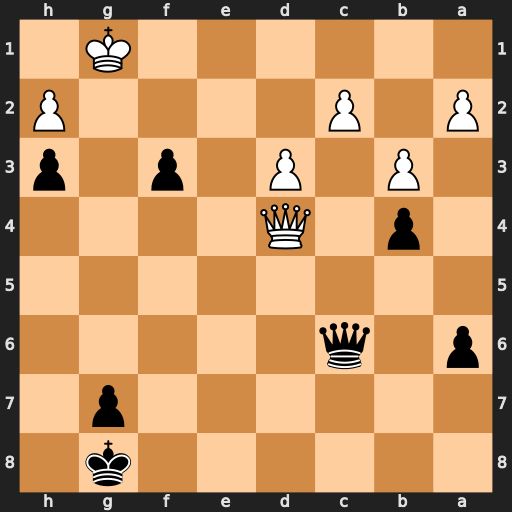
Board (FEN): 6k1/6p1/p1q5/8/1p1Q4/1P1P1p1p/P1P4P/6K1
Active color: b
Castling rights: -
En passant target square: -
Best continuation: Qg6+ Kf2 Qg2+